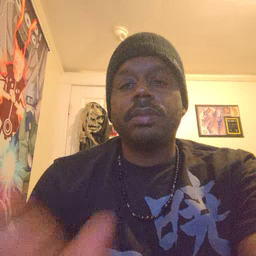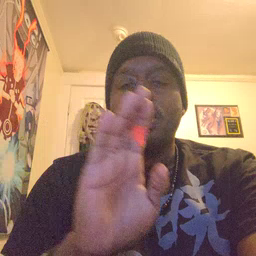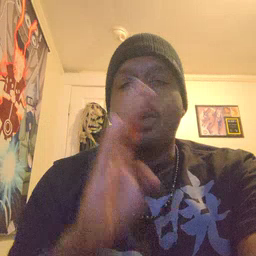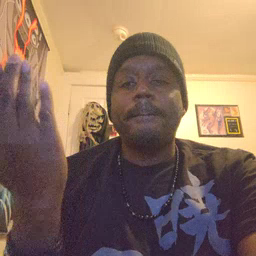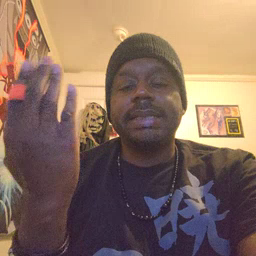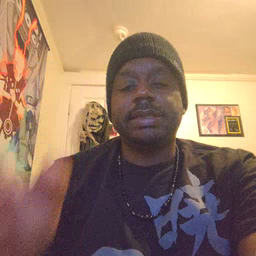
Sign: open